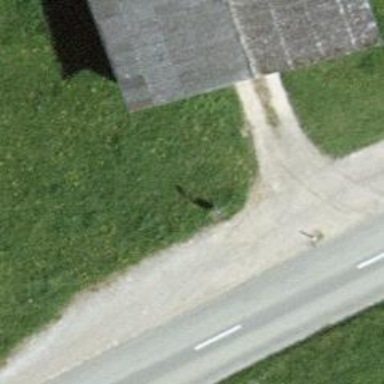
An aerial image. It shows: Bus stop with platform for public transport.